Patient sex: M
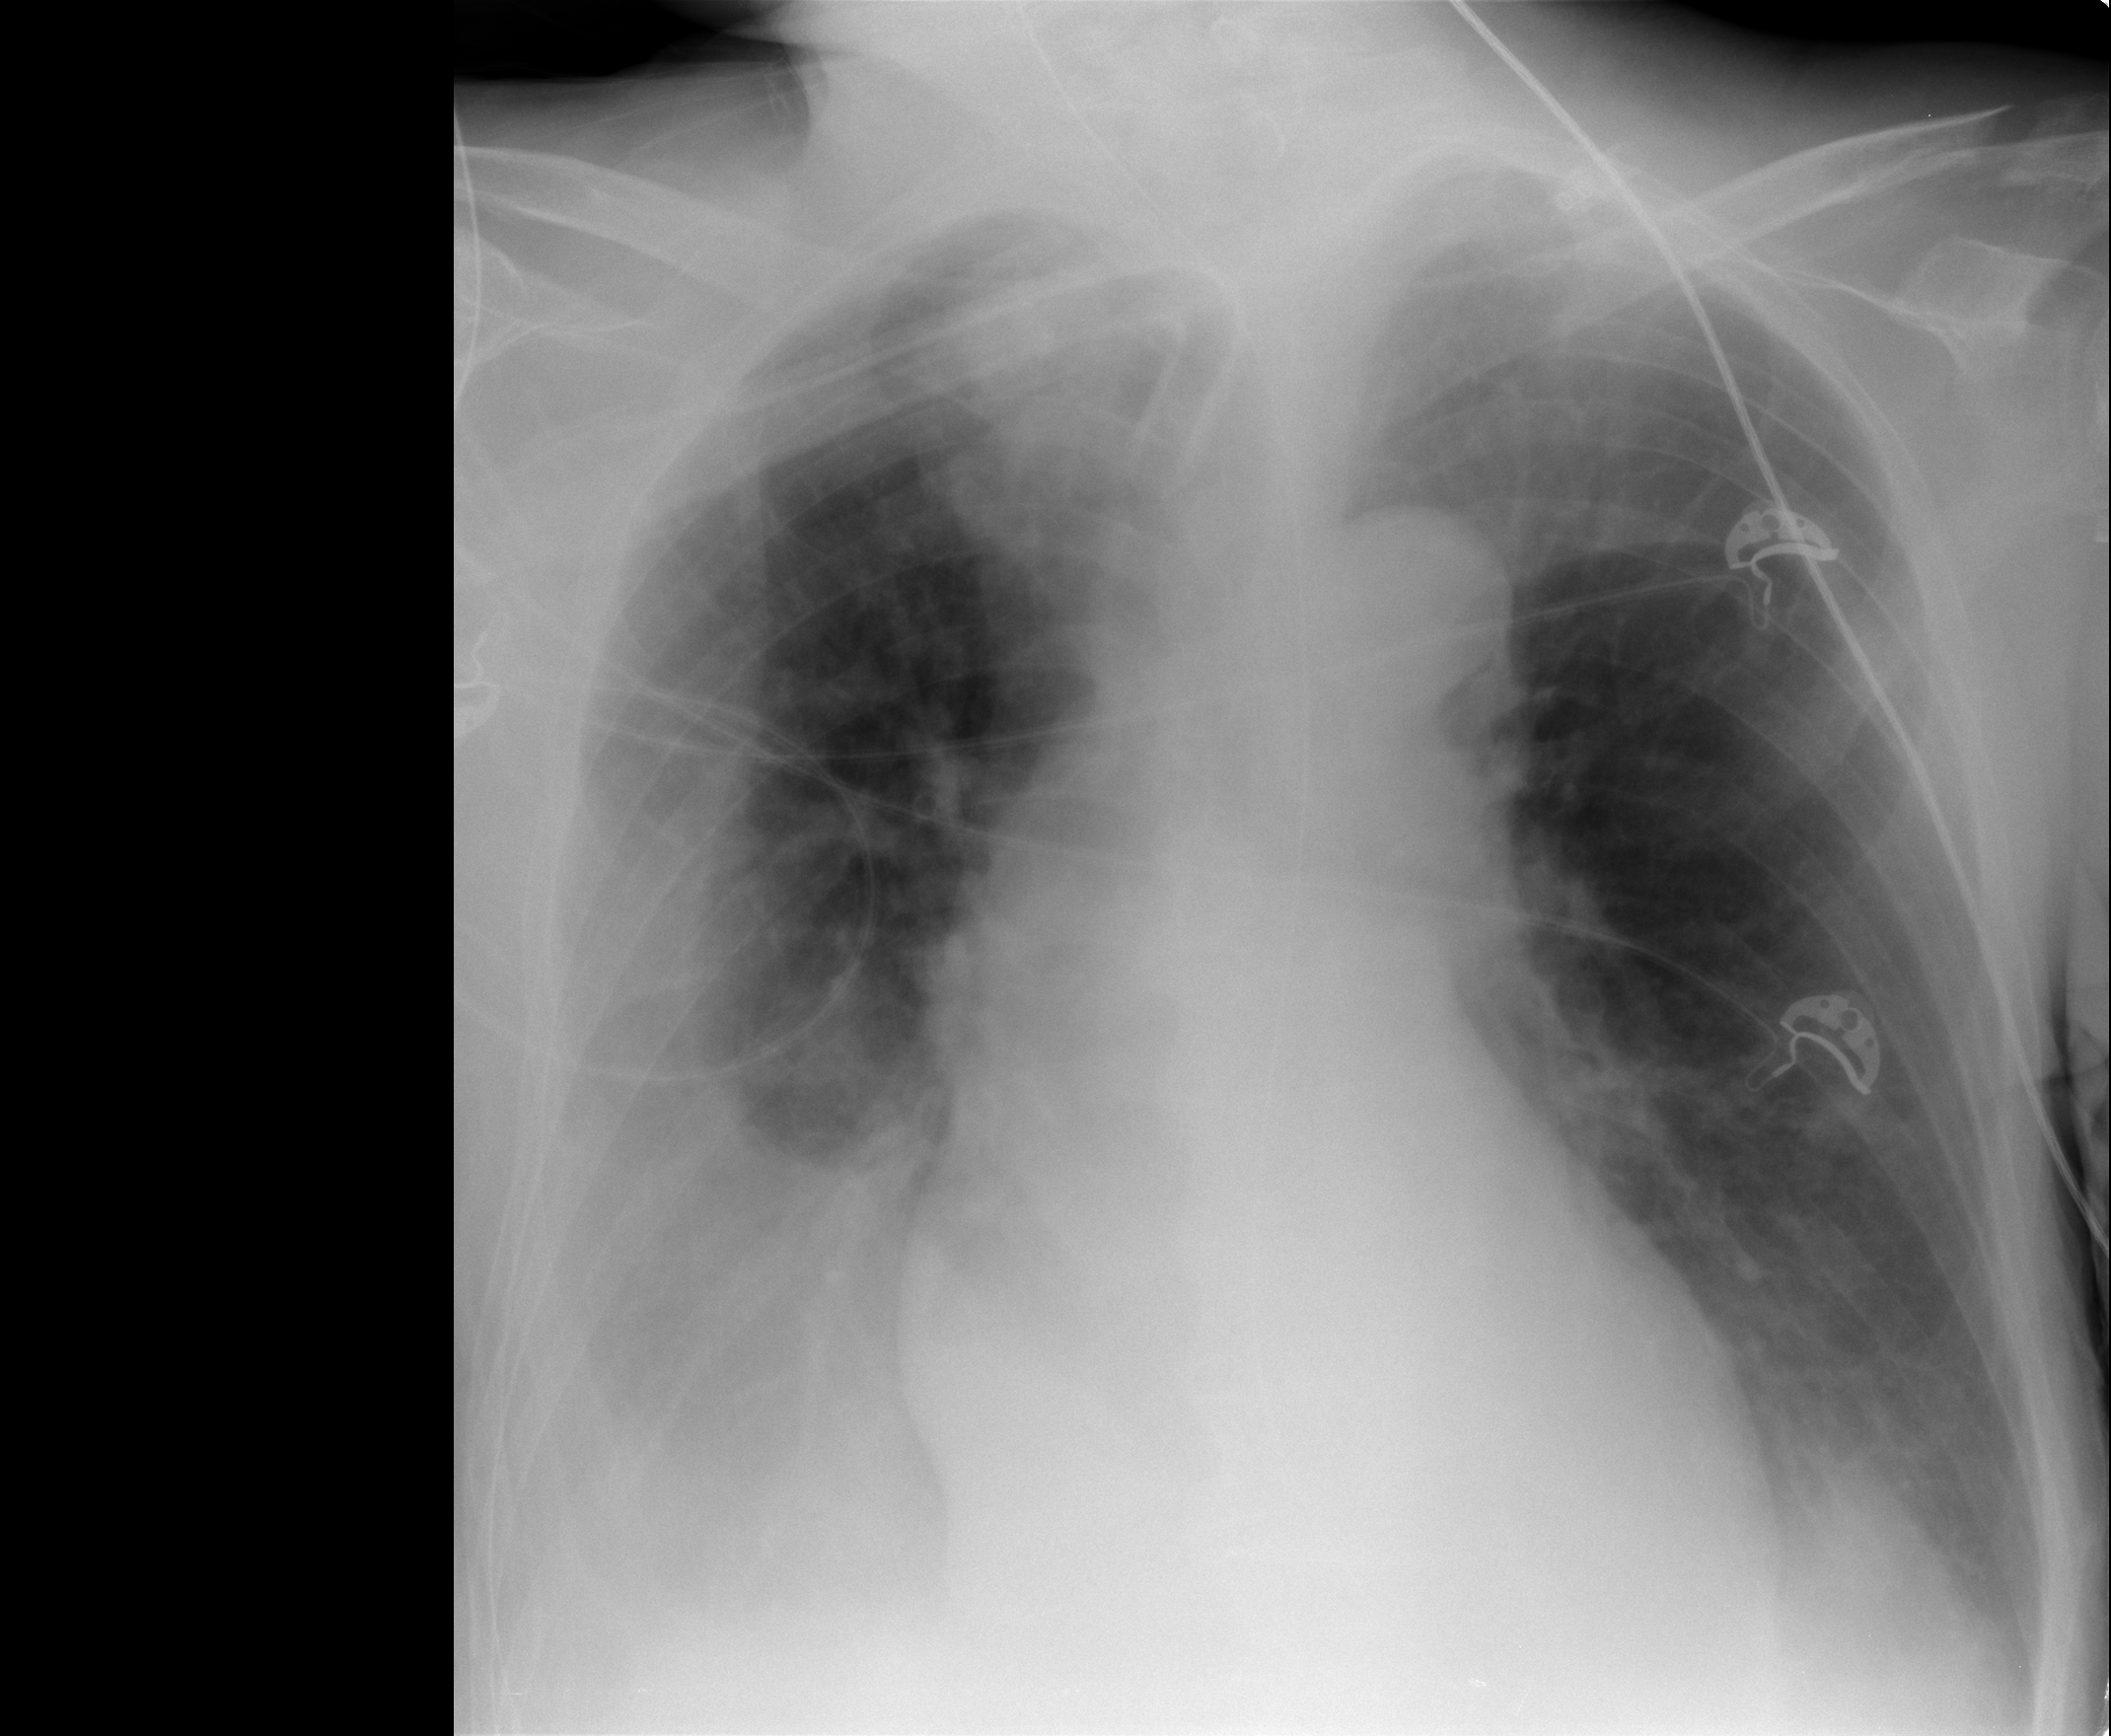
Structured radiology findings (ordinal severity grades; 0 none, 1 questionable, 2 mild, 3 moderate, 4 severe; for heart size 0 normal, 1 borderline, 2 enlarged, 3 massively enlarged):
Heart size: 0
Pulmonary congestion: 2
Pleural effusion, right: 3
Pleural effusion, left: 1
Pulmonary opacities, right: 0
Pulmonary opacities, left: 0
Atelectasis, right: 3
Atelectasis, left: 2